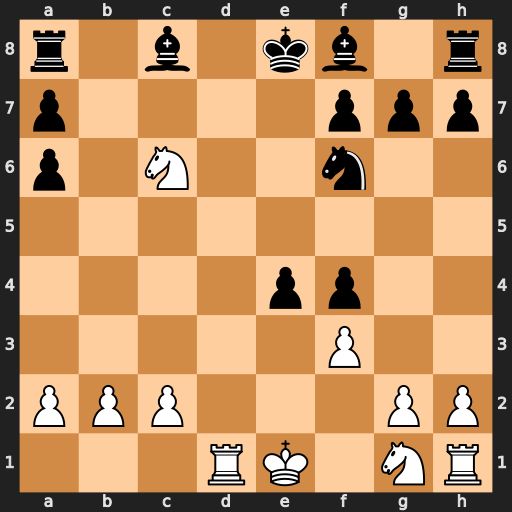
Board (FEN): r1b1kb1r/p4ppp/p1N2n2/8/4pp2/5P2/PPP3PP/3RK1NR
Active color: w
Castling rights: Kkq
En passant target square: -
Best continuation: Rd8#